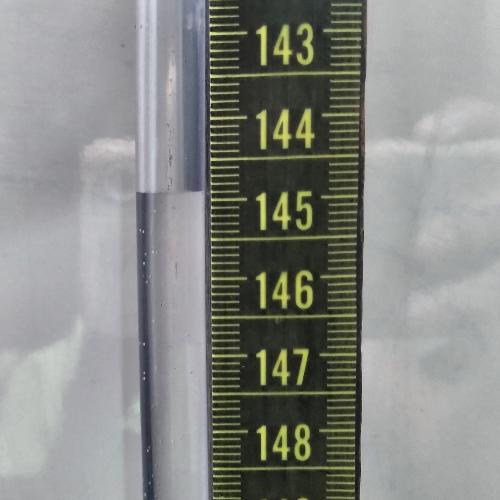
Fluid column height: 144.9 cm